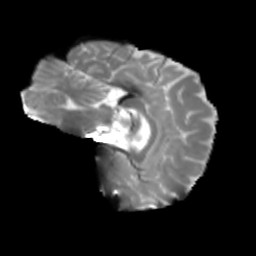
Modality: T2w
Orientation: sagittal
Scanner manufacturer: siemens
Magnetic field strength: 3 T
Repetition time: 4 s
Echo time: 0.0594 s